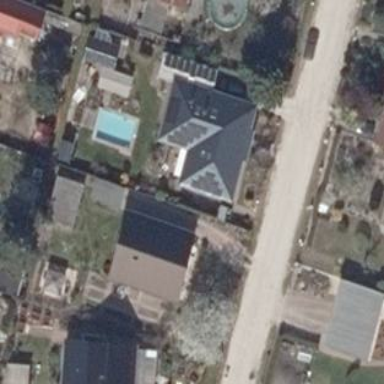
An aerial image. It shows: Detached building with hipped roof.